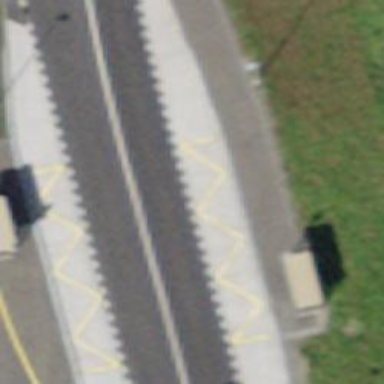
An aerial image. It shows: Platform for public transport on the road.